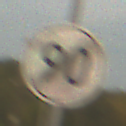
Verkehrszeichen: EndeGeschwindigkeit90
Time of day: SunriseSunset
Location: Outdoor (Suburban)
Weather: PartlyCloudy
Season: NotSpecified
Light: Natural